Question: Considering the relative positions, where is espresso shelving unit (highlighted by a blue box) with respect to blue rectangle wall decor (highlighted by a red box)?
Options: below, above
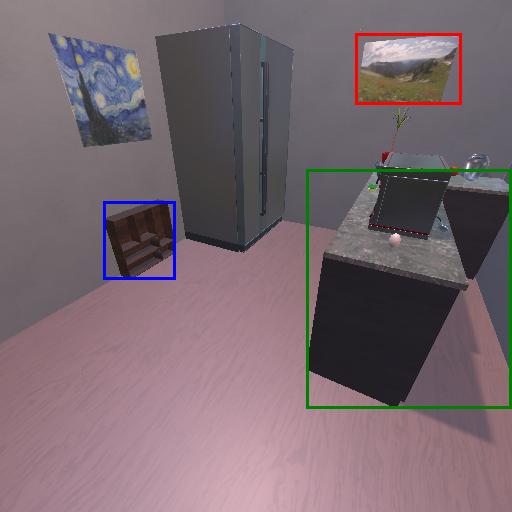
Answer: below